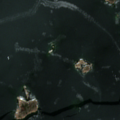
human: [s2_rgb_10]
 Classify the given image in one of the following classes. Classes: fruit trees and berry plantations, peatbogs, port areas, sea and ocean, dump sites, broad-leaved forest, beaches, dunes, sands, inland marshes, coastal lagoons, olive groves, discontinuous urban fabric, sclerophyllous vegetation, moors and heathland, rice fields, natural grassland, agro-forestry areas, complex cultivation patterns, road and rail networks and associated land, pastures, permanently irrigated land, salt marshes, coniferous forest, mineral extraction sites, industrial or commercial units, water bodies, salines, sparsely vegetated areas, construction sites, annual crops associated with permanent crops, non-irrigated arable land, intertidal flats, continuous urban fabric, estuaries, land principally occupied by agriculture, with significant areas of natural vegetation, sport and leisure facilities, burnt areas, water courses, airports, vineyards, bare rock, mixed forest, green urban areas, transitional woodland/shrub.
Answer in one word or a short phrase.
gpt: sea and ocean